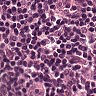
Metastatic tissue present: no